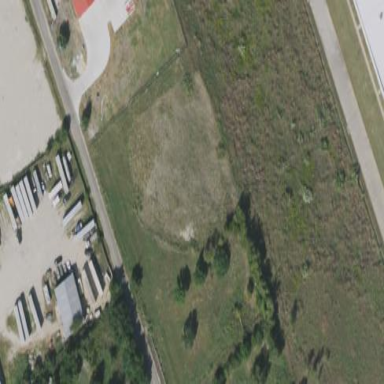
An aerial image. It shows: Grassy plot in zoning area.